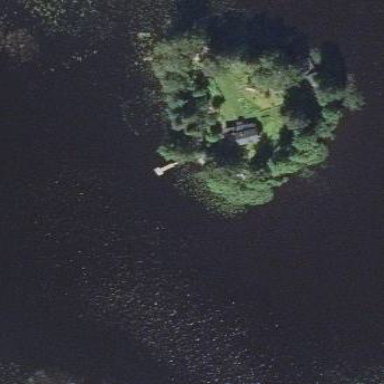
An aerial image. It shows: Islet covered with woodland.